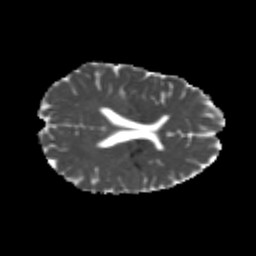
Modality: MD
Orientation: axial
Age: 21
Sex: female
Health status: healthy
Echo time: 0.074 s